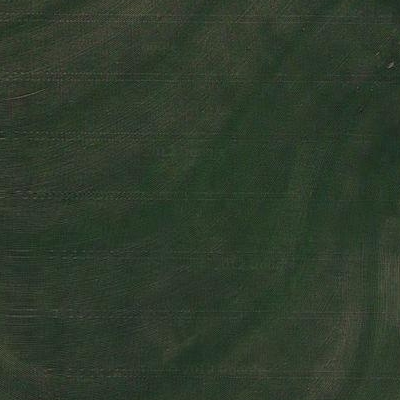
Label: bField